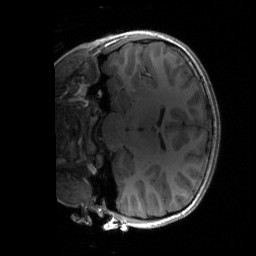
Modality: T1w
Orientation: coronal
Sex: female
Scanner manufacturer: siemens
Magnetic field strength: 3 T
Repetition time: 1.9 s
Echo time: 0.00243 s